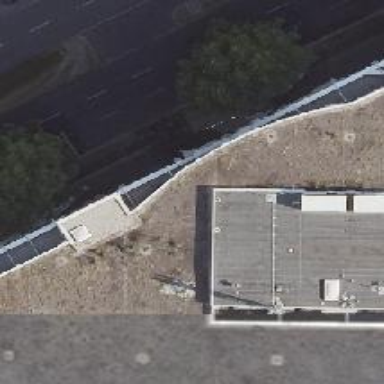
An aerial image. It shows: Entrance to multi-storey parking facility.